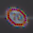
Verkehrszeichen: Geschwindigkeit70
Umgebung: Outdoor, Nature
Tageszeit: Midday
Wetter: Overcast
Licht: Natural
Jahreszeit: NotSpecified
Kontrast: LowContrast